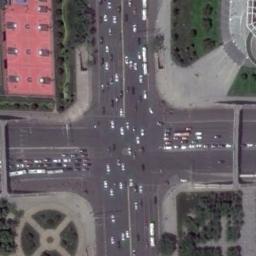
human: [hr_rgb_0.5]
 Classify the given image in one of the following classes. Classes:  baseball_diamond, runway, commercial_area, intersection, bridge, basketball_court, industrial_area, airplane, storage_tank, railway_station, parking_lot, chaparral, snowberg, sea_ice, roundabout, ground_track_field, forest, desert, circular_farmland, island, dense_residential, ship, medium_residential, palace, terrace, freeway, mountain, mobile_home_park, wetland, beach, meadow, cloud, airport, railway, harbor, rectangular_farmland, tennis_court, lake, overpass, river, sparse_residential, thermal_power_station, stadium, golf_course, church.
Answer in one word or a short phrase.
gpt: intersection